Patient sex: F
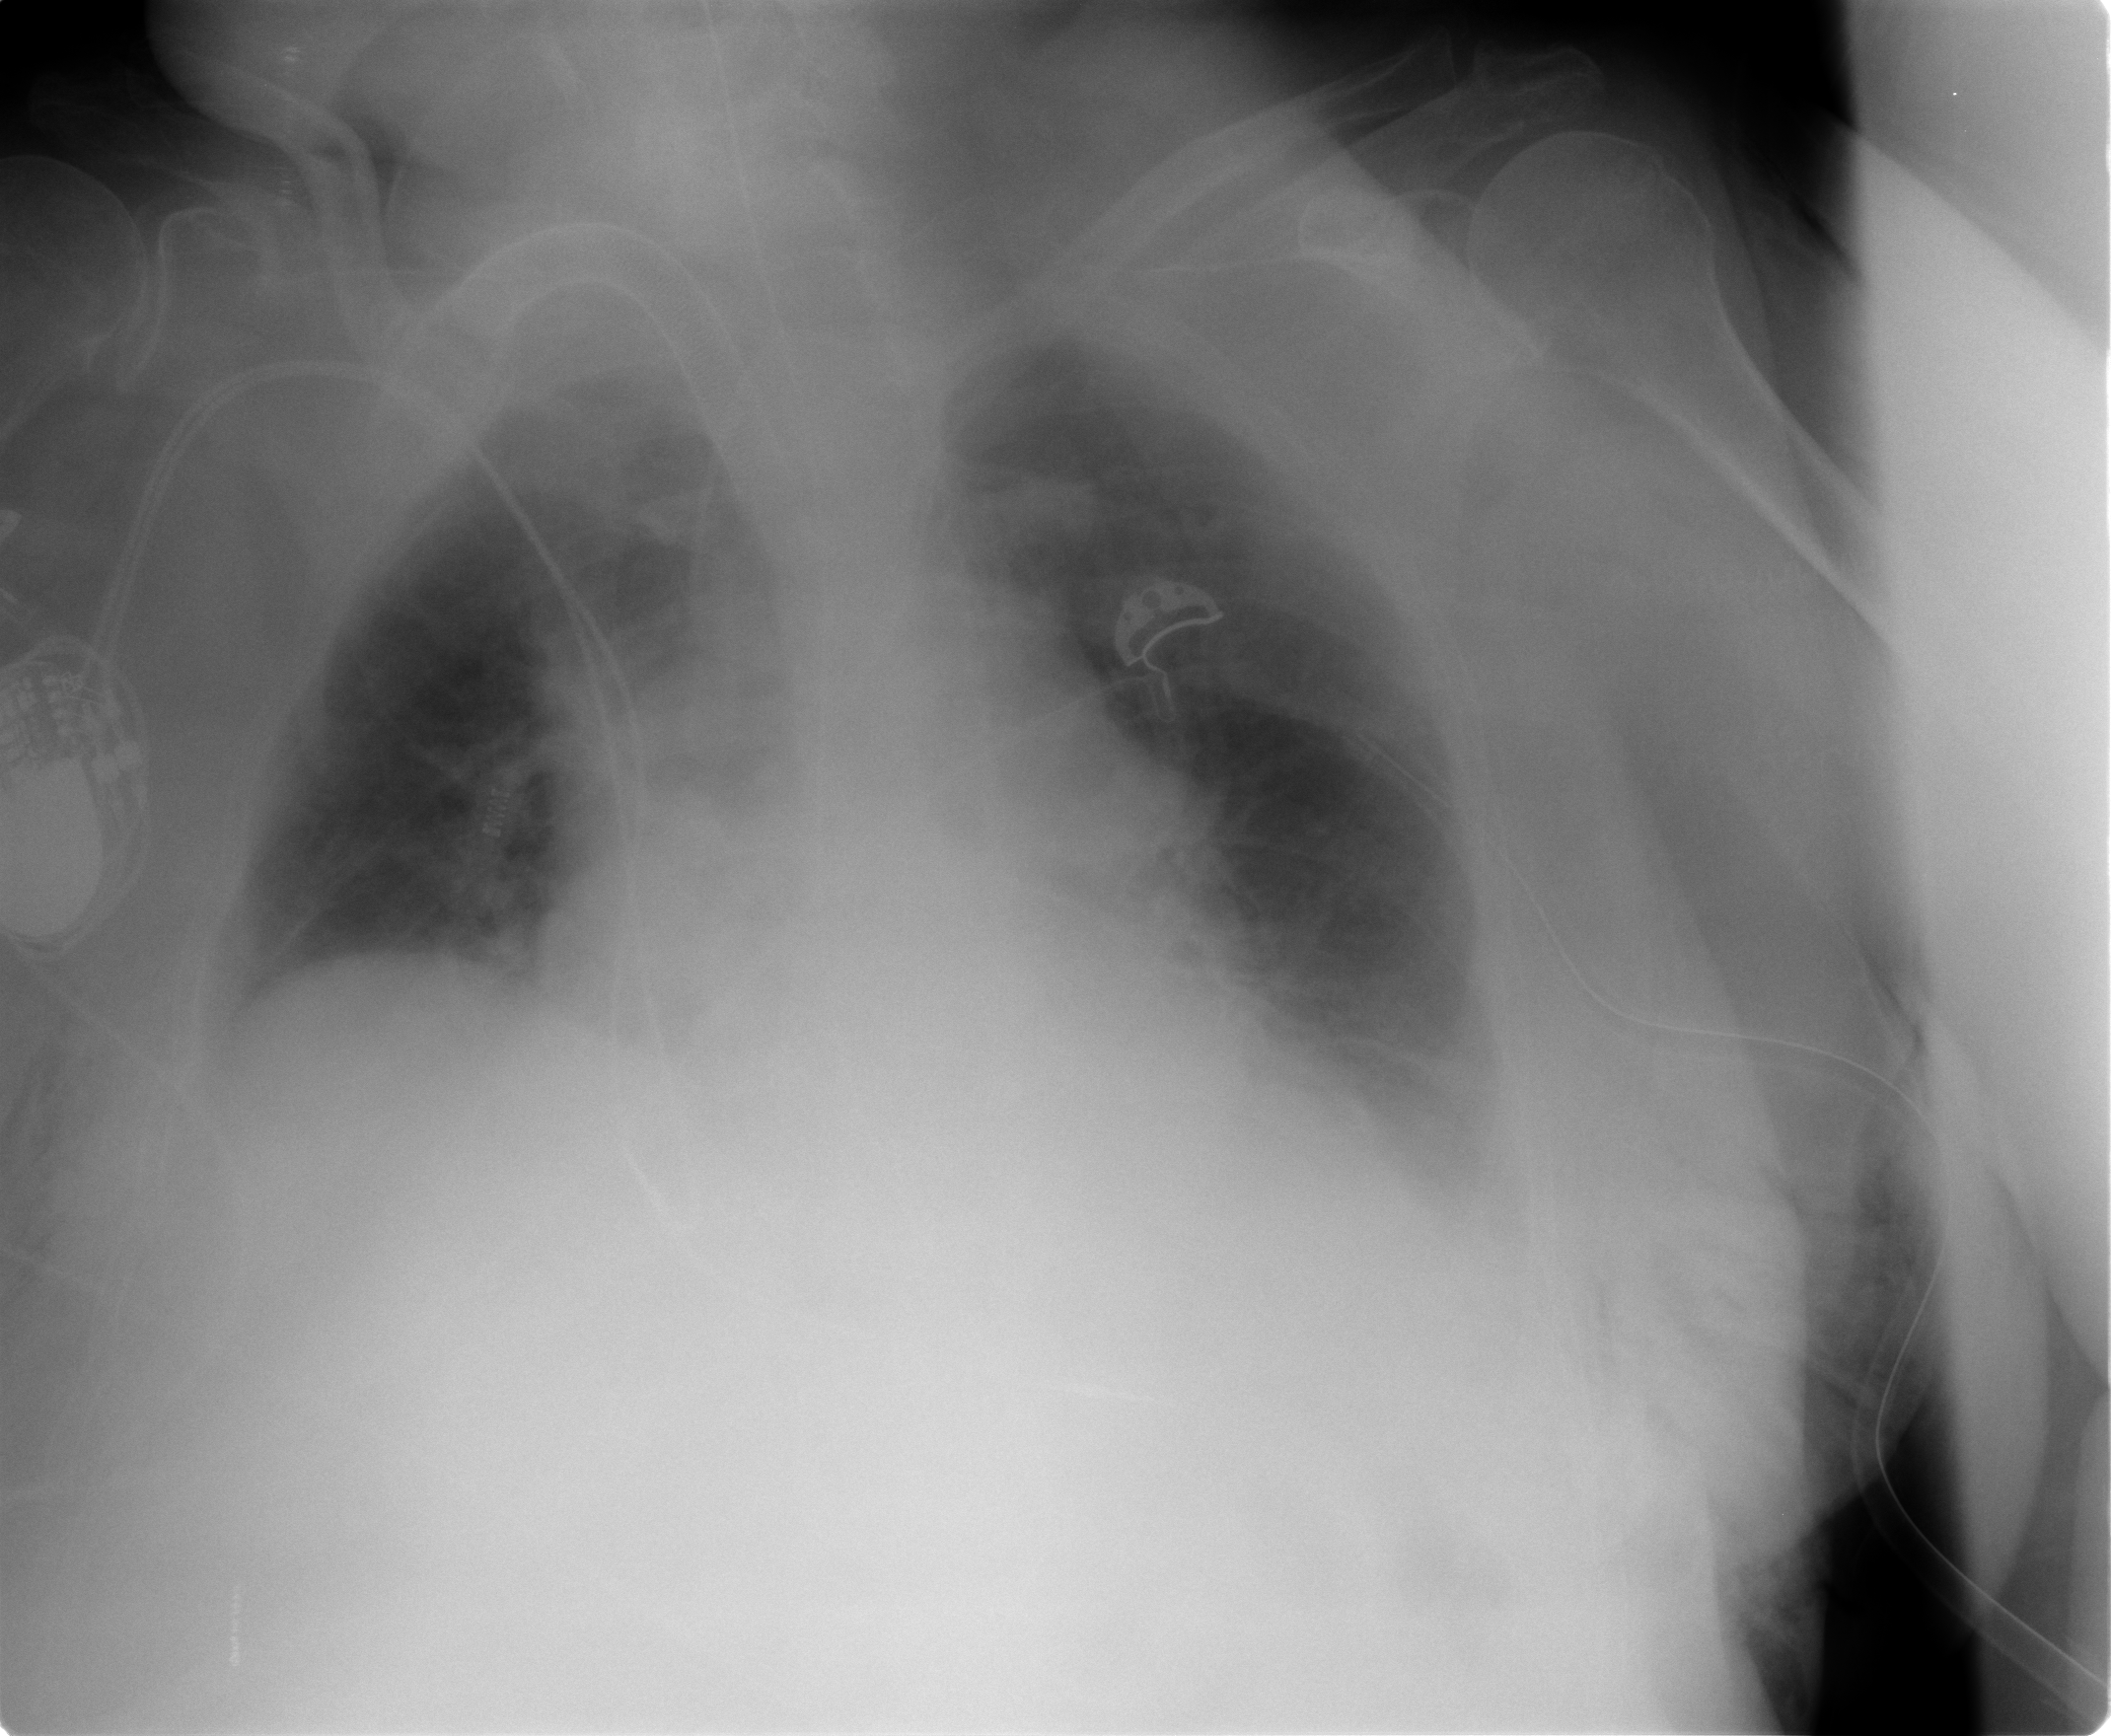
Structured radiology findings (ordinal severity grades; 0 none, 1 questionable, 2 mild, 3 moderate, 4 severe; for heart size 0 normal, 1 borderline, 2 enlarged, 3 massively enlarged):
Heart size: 0
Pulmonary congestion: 2
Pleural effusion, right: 2
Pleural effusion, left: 2
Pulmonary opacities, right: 0
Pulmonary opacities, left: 0
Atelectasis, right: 2
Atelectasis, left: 2